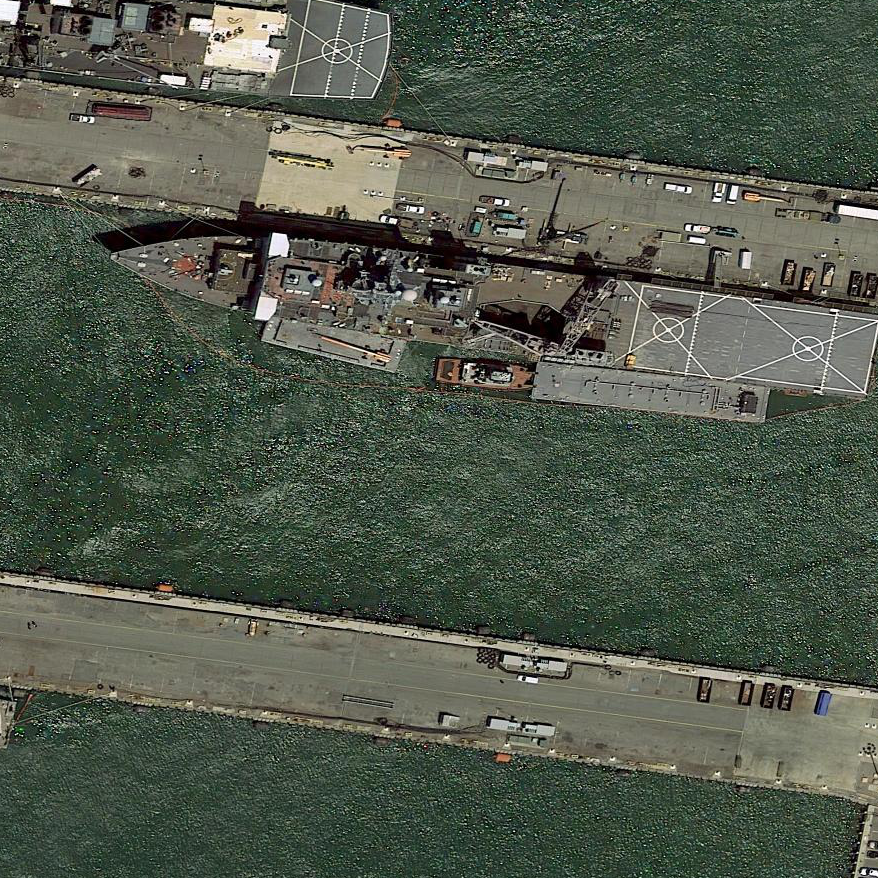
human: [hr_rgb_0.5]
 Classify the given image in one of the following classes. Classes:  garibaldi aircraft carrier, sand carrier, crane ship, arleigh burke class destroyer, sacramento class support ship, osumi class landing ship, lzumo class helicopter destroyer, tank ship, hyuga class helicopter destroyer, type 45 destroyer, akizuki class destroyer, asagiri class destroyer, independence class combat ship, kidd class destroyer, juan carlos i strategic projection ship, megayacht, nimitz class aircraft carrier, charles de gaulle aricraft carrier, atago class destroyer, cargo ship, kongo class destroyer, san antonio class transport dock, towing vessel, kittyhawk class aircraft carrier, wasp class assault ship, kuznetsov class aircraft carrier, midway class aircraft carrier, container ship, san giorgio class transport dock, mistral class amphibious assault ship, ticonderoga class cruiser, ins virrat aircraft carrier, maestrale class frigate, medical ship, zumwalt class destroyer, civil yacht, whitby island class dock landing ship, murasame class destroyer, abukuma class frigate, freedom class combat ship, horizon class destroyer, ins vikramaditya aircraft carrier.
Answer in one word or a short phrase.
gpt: Whitby Island class dock landing ship